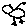
Label: bird